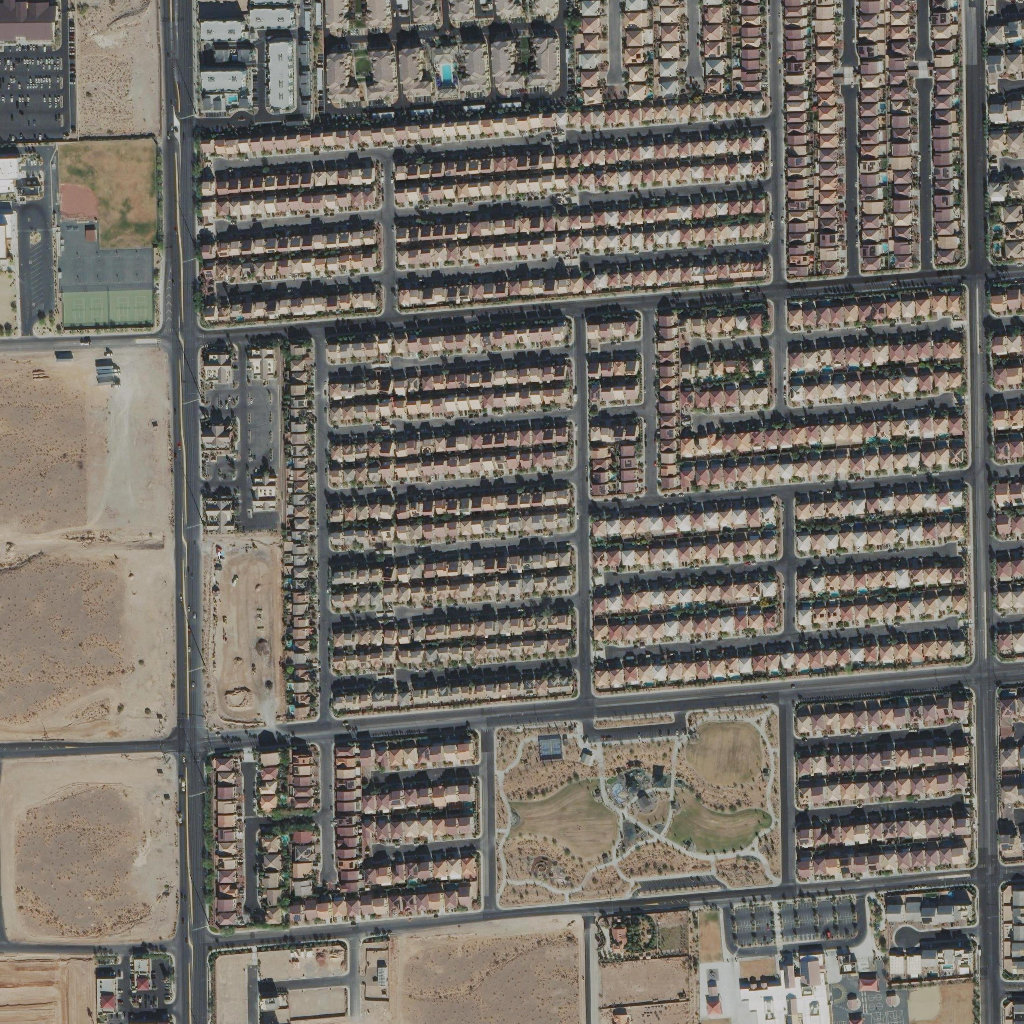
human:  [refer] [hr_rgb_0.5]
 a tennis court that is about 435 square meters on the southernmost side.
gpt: <box>[[52, 72, 54, 74, 0]]</box>